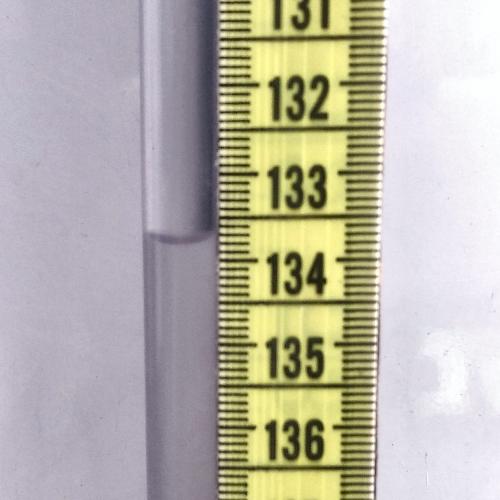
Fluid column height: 133.7 cm